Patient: sex M, age 57
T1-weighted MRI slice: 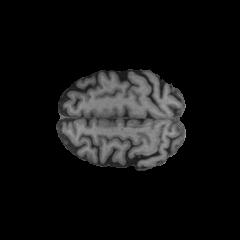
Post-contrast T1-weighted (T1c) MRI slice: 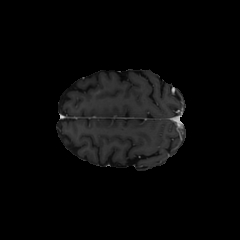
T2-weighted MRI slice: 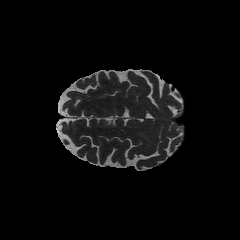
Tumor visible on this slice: no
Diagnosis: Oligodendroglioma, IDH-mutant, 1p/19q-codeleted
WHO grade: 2